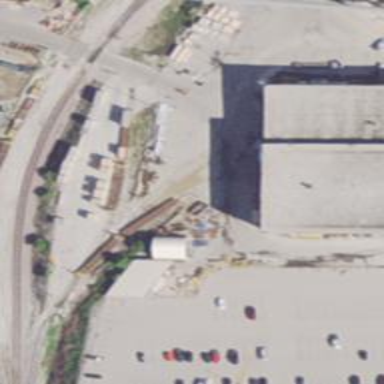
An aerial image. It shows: Rail spur service.